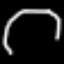
Label: octagon